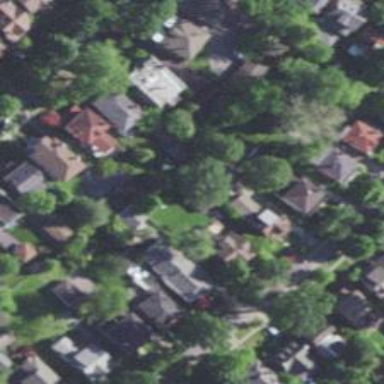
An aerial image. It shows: Charming neighbourhood.